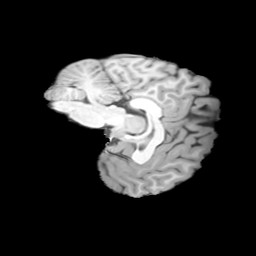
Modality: T1w
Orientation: sagittal
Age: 21
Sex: female
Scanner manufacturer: siemens
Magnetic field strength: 3 T
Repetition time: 2 s
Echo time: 0.0024 s